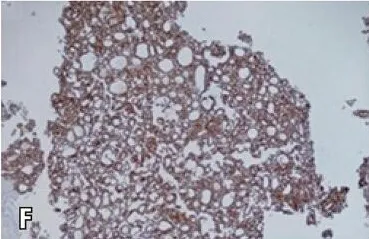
Histological sample of the pituitary tissue metastasis of the papillary thyroid cancer (Thyroglobulin x40).
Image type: pathology (immunostaining)